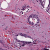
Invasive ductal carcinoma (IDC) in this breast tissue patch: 1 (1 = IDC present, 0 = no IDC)